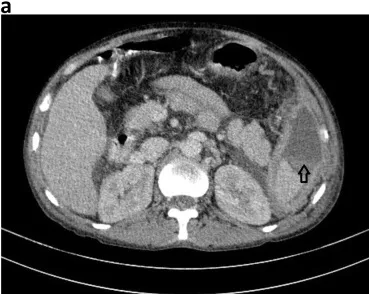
B: Coronal section with blunt arrowhead reveals splenic abscess with peri splenic extension to the upper pole.
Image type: radiology (ct)